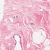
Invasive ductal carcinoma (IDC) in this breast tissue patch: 0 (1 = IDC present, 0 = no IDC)